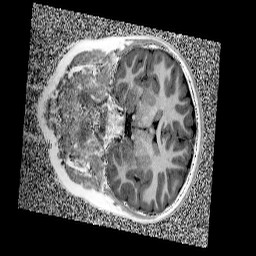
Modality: UNIT1
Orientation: coronal
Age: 8
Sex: female
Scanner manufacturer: siemens
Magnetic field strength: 3 T
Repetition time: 4 s
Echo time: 0.00299 s